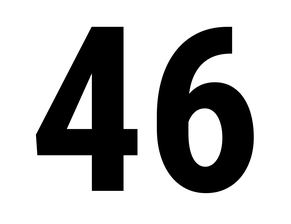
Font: Roboto_Condensed_Bold